Field crop: maize
Growth stage: 2
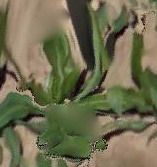
Species: maize